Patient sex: M
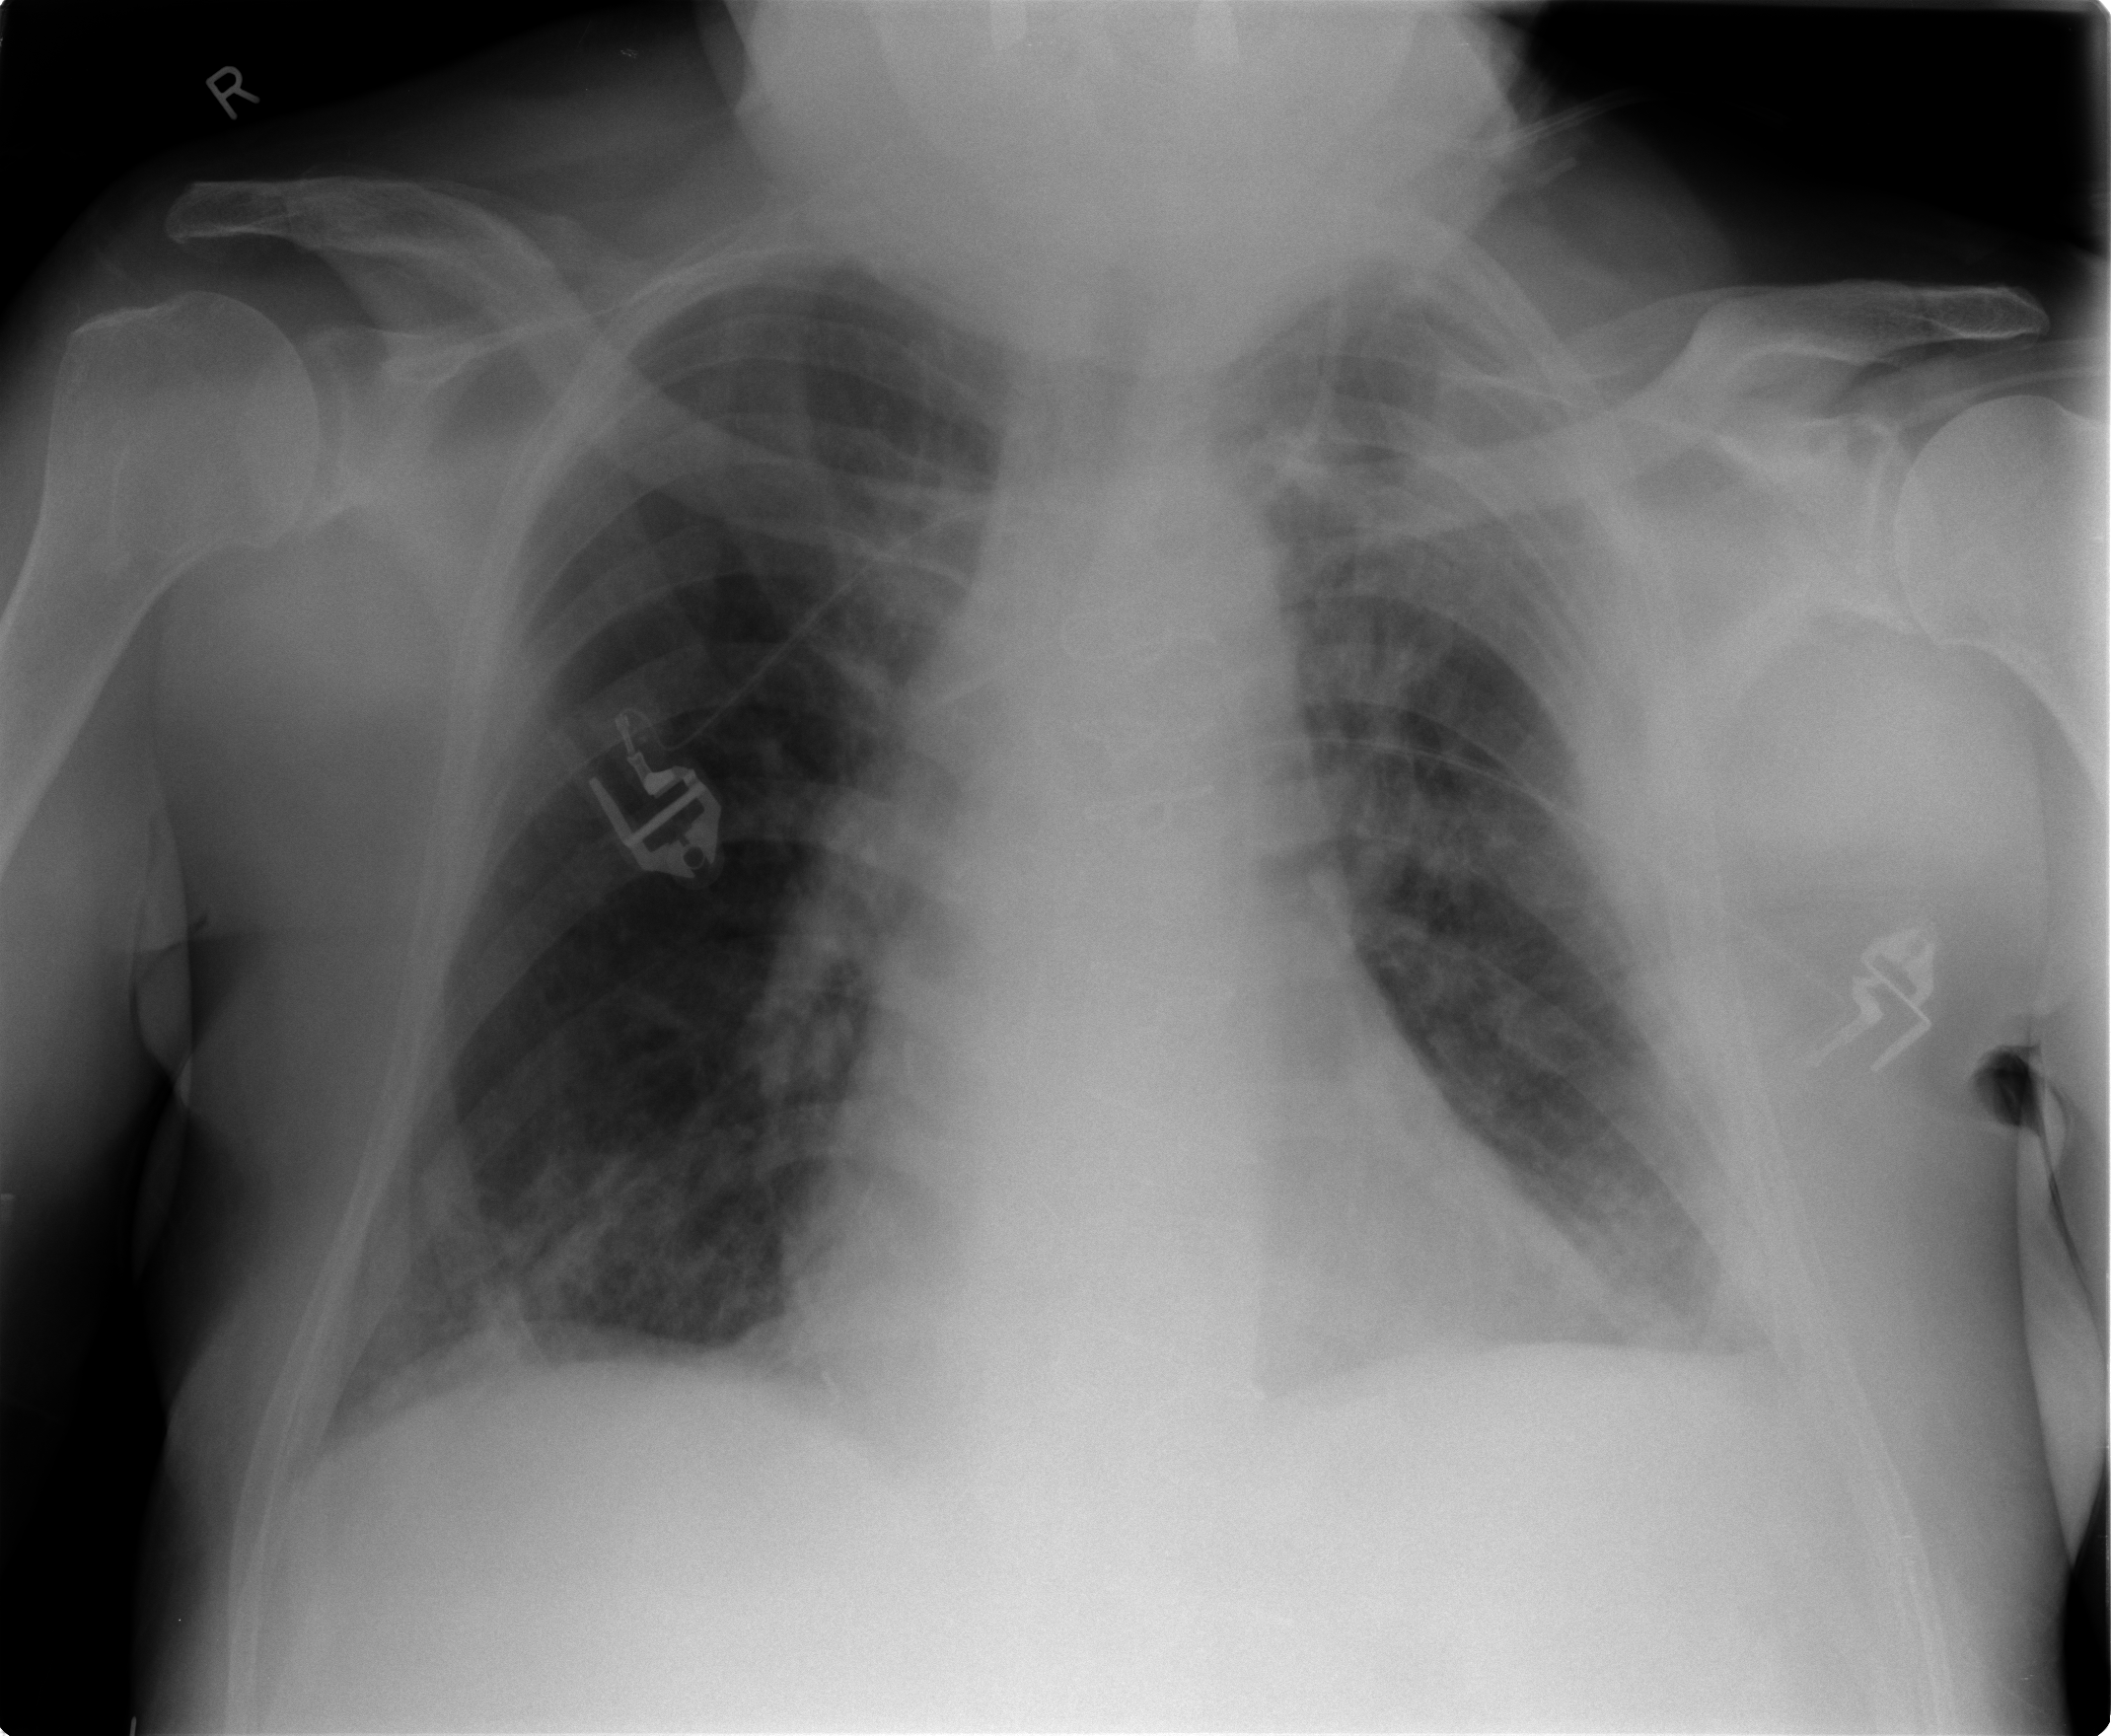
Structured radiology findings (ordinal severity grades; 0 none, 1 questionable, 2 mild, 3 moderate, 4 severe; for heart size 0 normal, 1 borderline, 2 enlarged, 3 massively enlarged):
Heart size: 0
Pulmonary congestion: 2
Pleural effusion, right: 0
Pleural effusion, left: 1
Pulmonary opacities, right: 2
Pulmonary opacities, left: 2
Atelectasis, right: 2
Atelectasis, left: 3